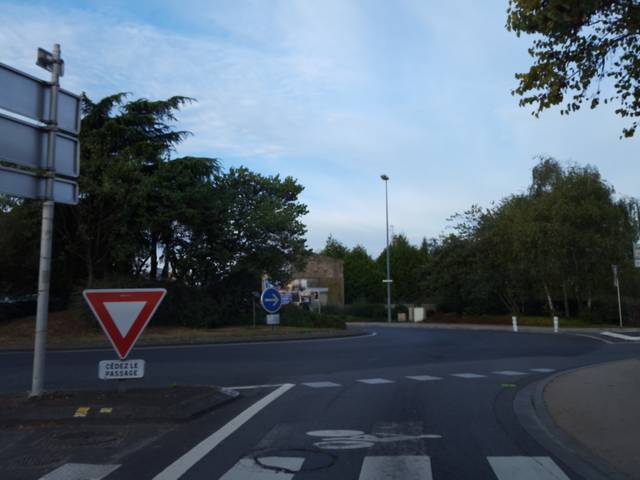
Region: France
Coordinates: 47.194, -1.463